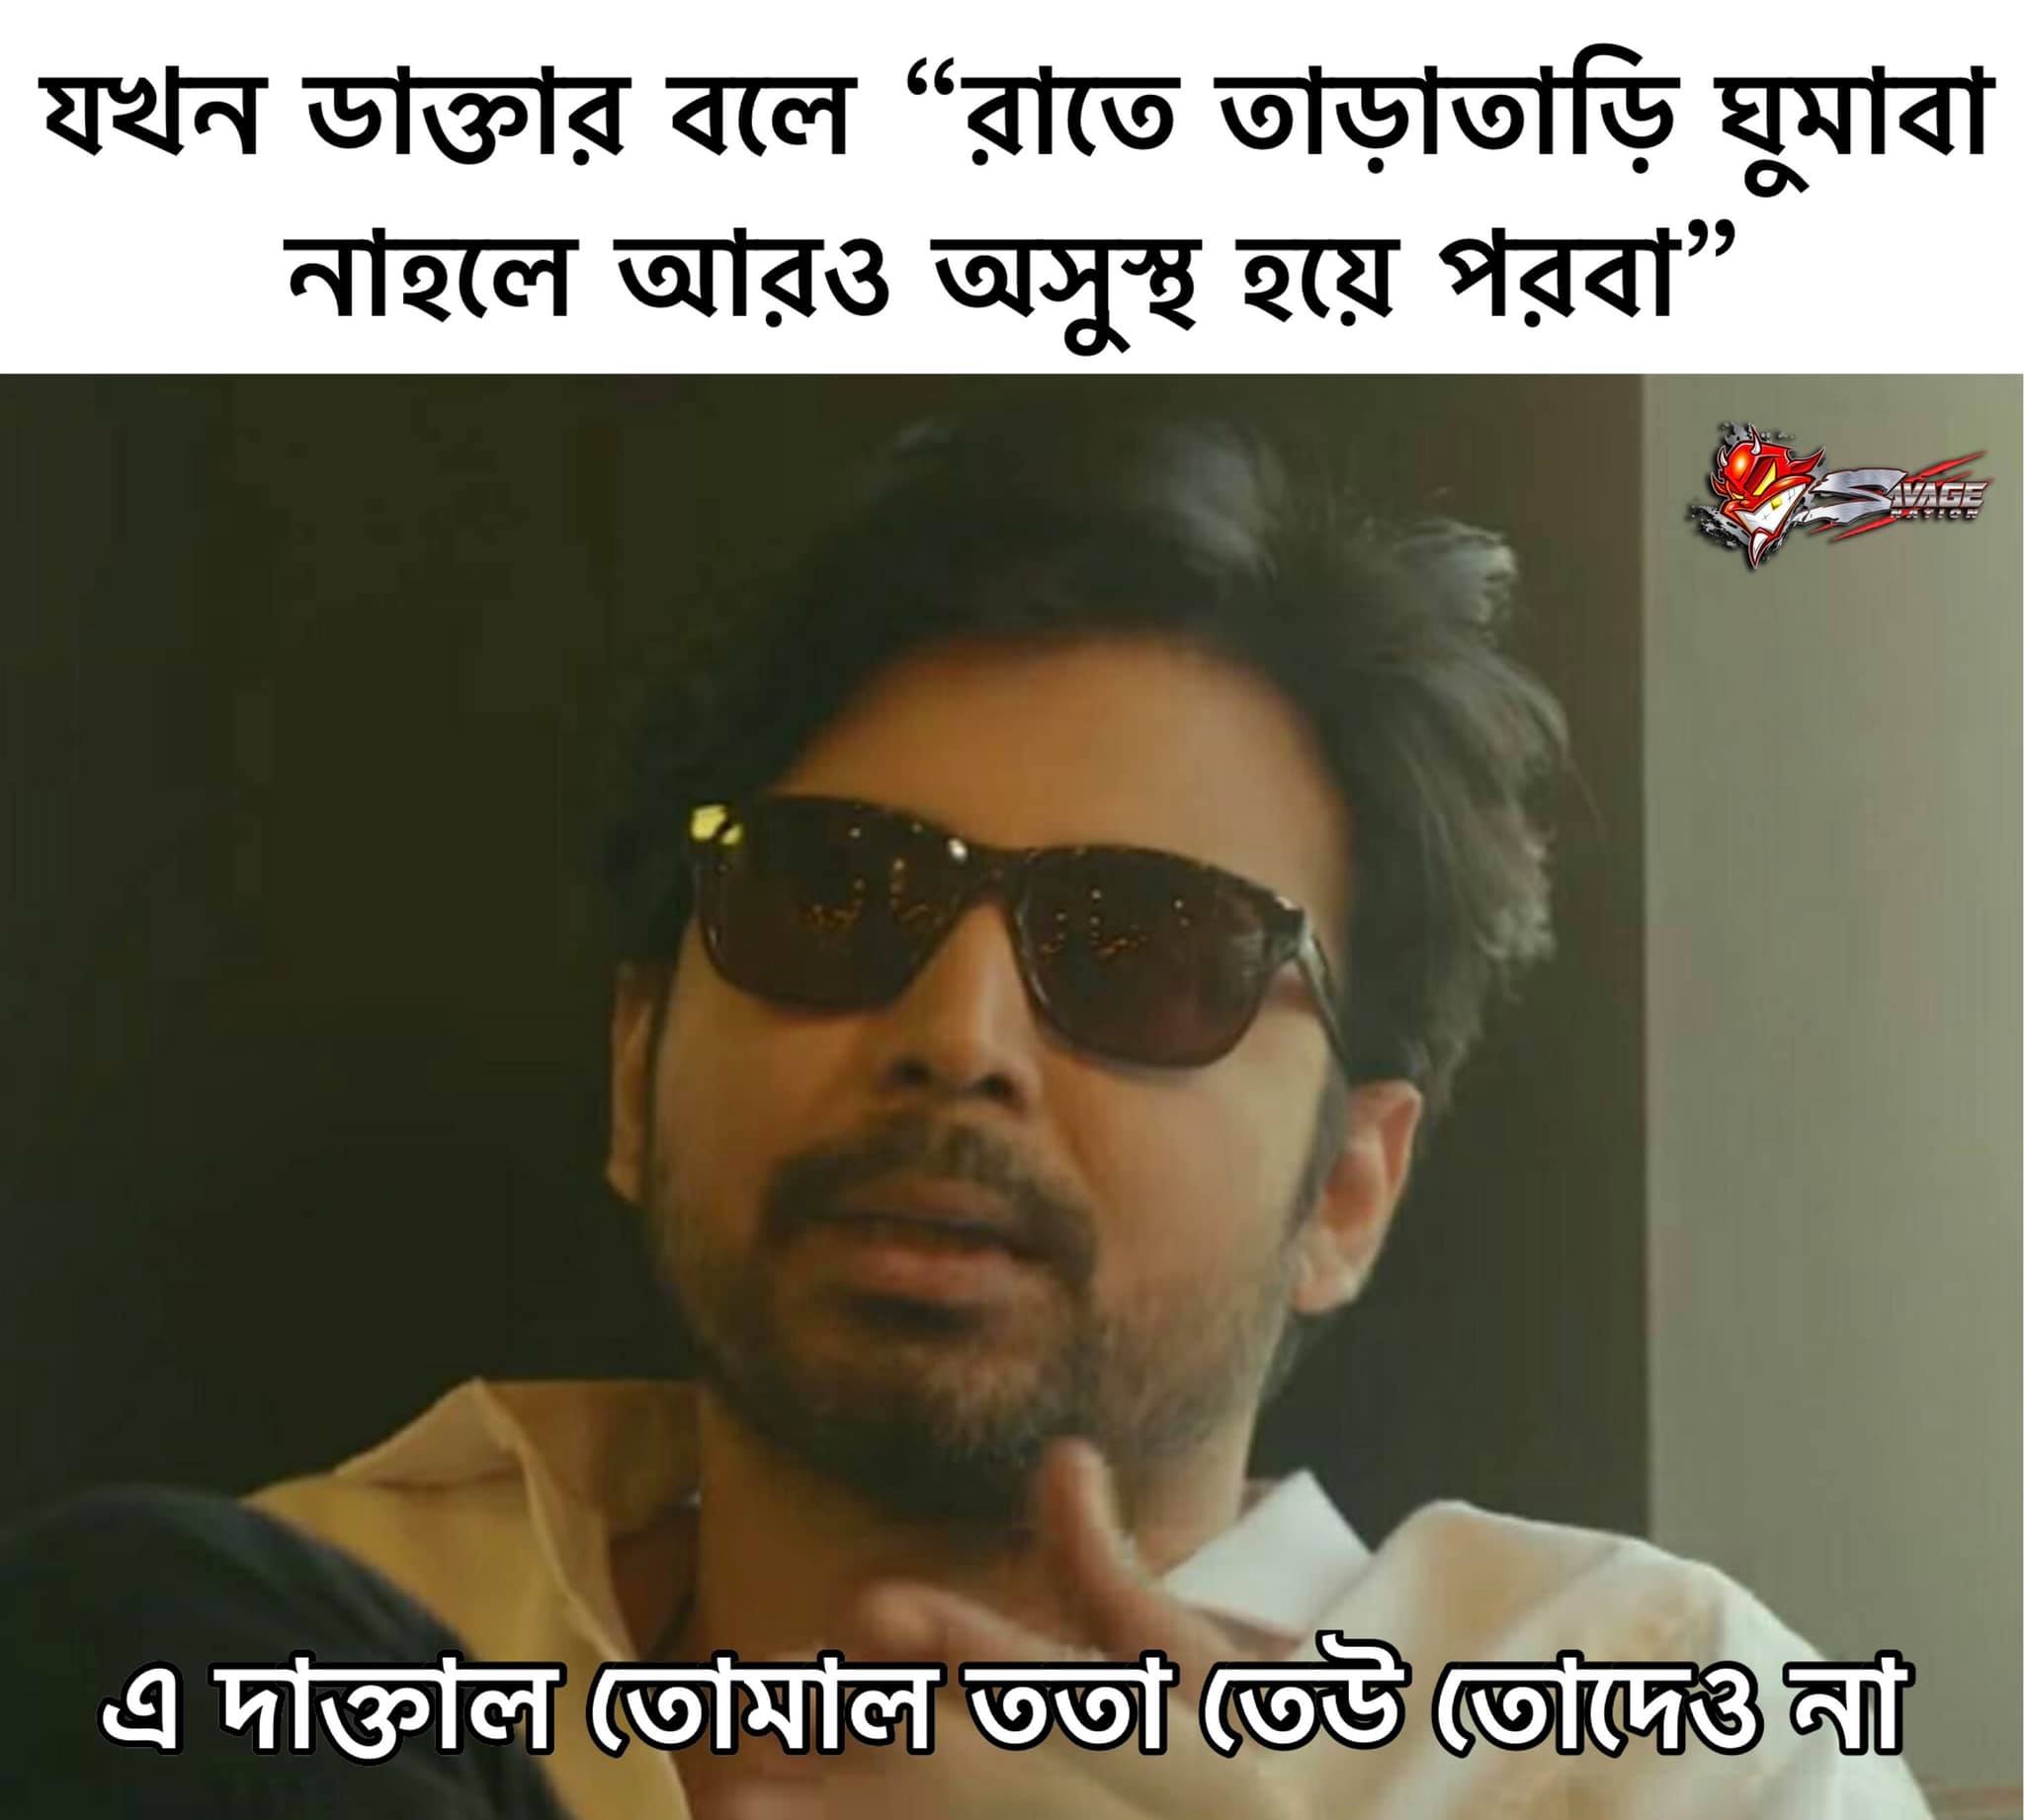
Caption: যখন ডাক্তার বলে " রাতে তাড়াতাড়ি ঘুমাবা নাহলে আরও অসুস্থ হয়ে পরবা"  এ দাক্তাল তোমাল ততা তেউ তোদেও না
Label: non-hate